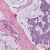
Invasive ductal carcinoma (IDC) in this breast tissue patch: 1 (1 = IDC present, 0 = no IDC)